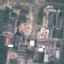
Land use / land cover class: Industrial